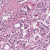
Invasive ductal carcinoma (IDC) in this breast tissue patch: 1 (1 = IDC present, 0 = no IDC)